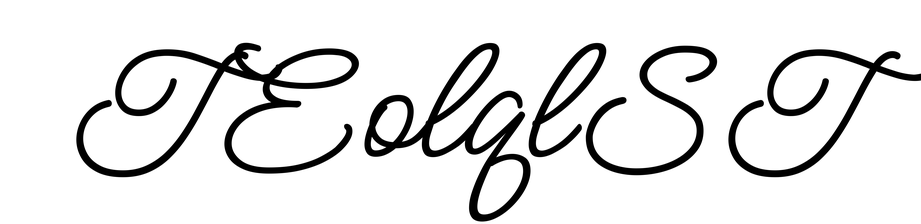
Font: MeowScript-Regular